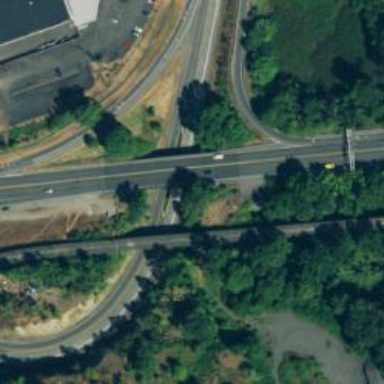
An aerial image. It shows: Trunk link highway.